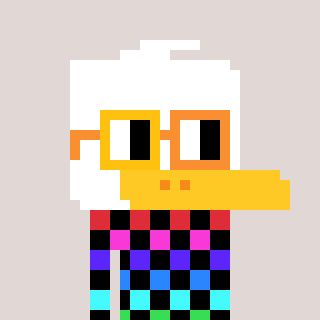
a pixel art character with square yellow and orange glasses, a duck-shaped head and a peachy-colored body on a warm background